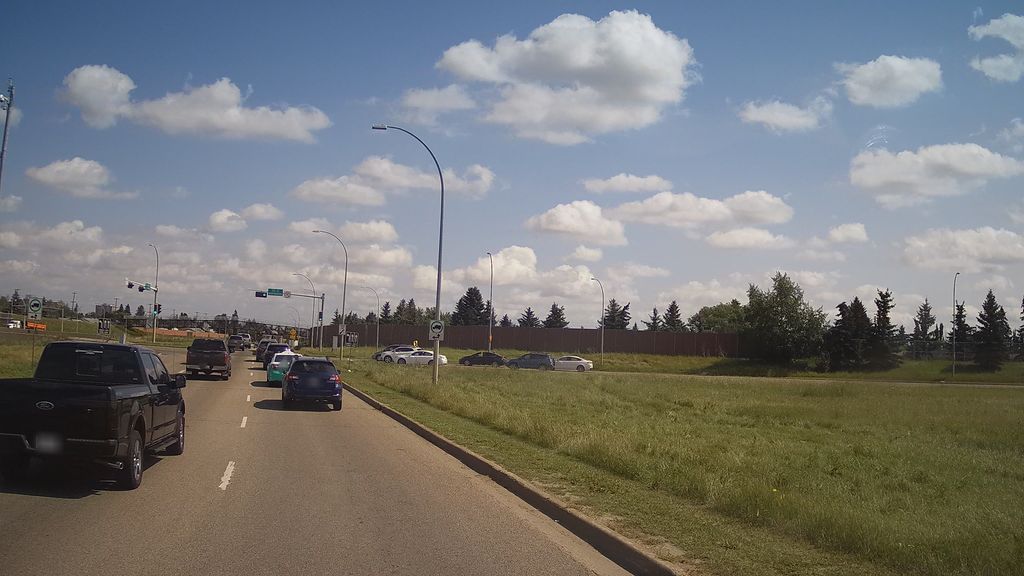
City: edmonton